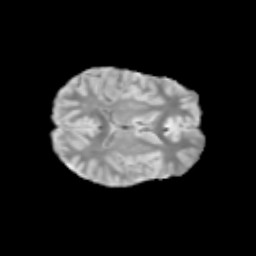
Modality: T2w
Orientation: axial
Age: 10
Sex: female
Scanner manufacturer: siemens
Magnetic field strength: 3 T
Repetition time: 3.8 s
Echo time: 0.07 s